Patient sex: F
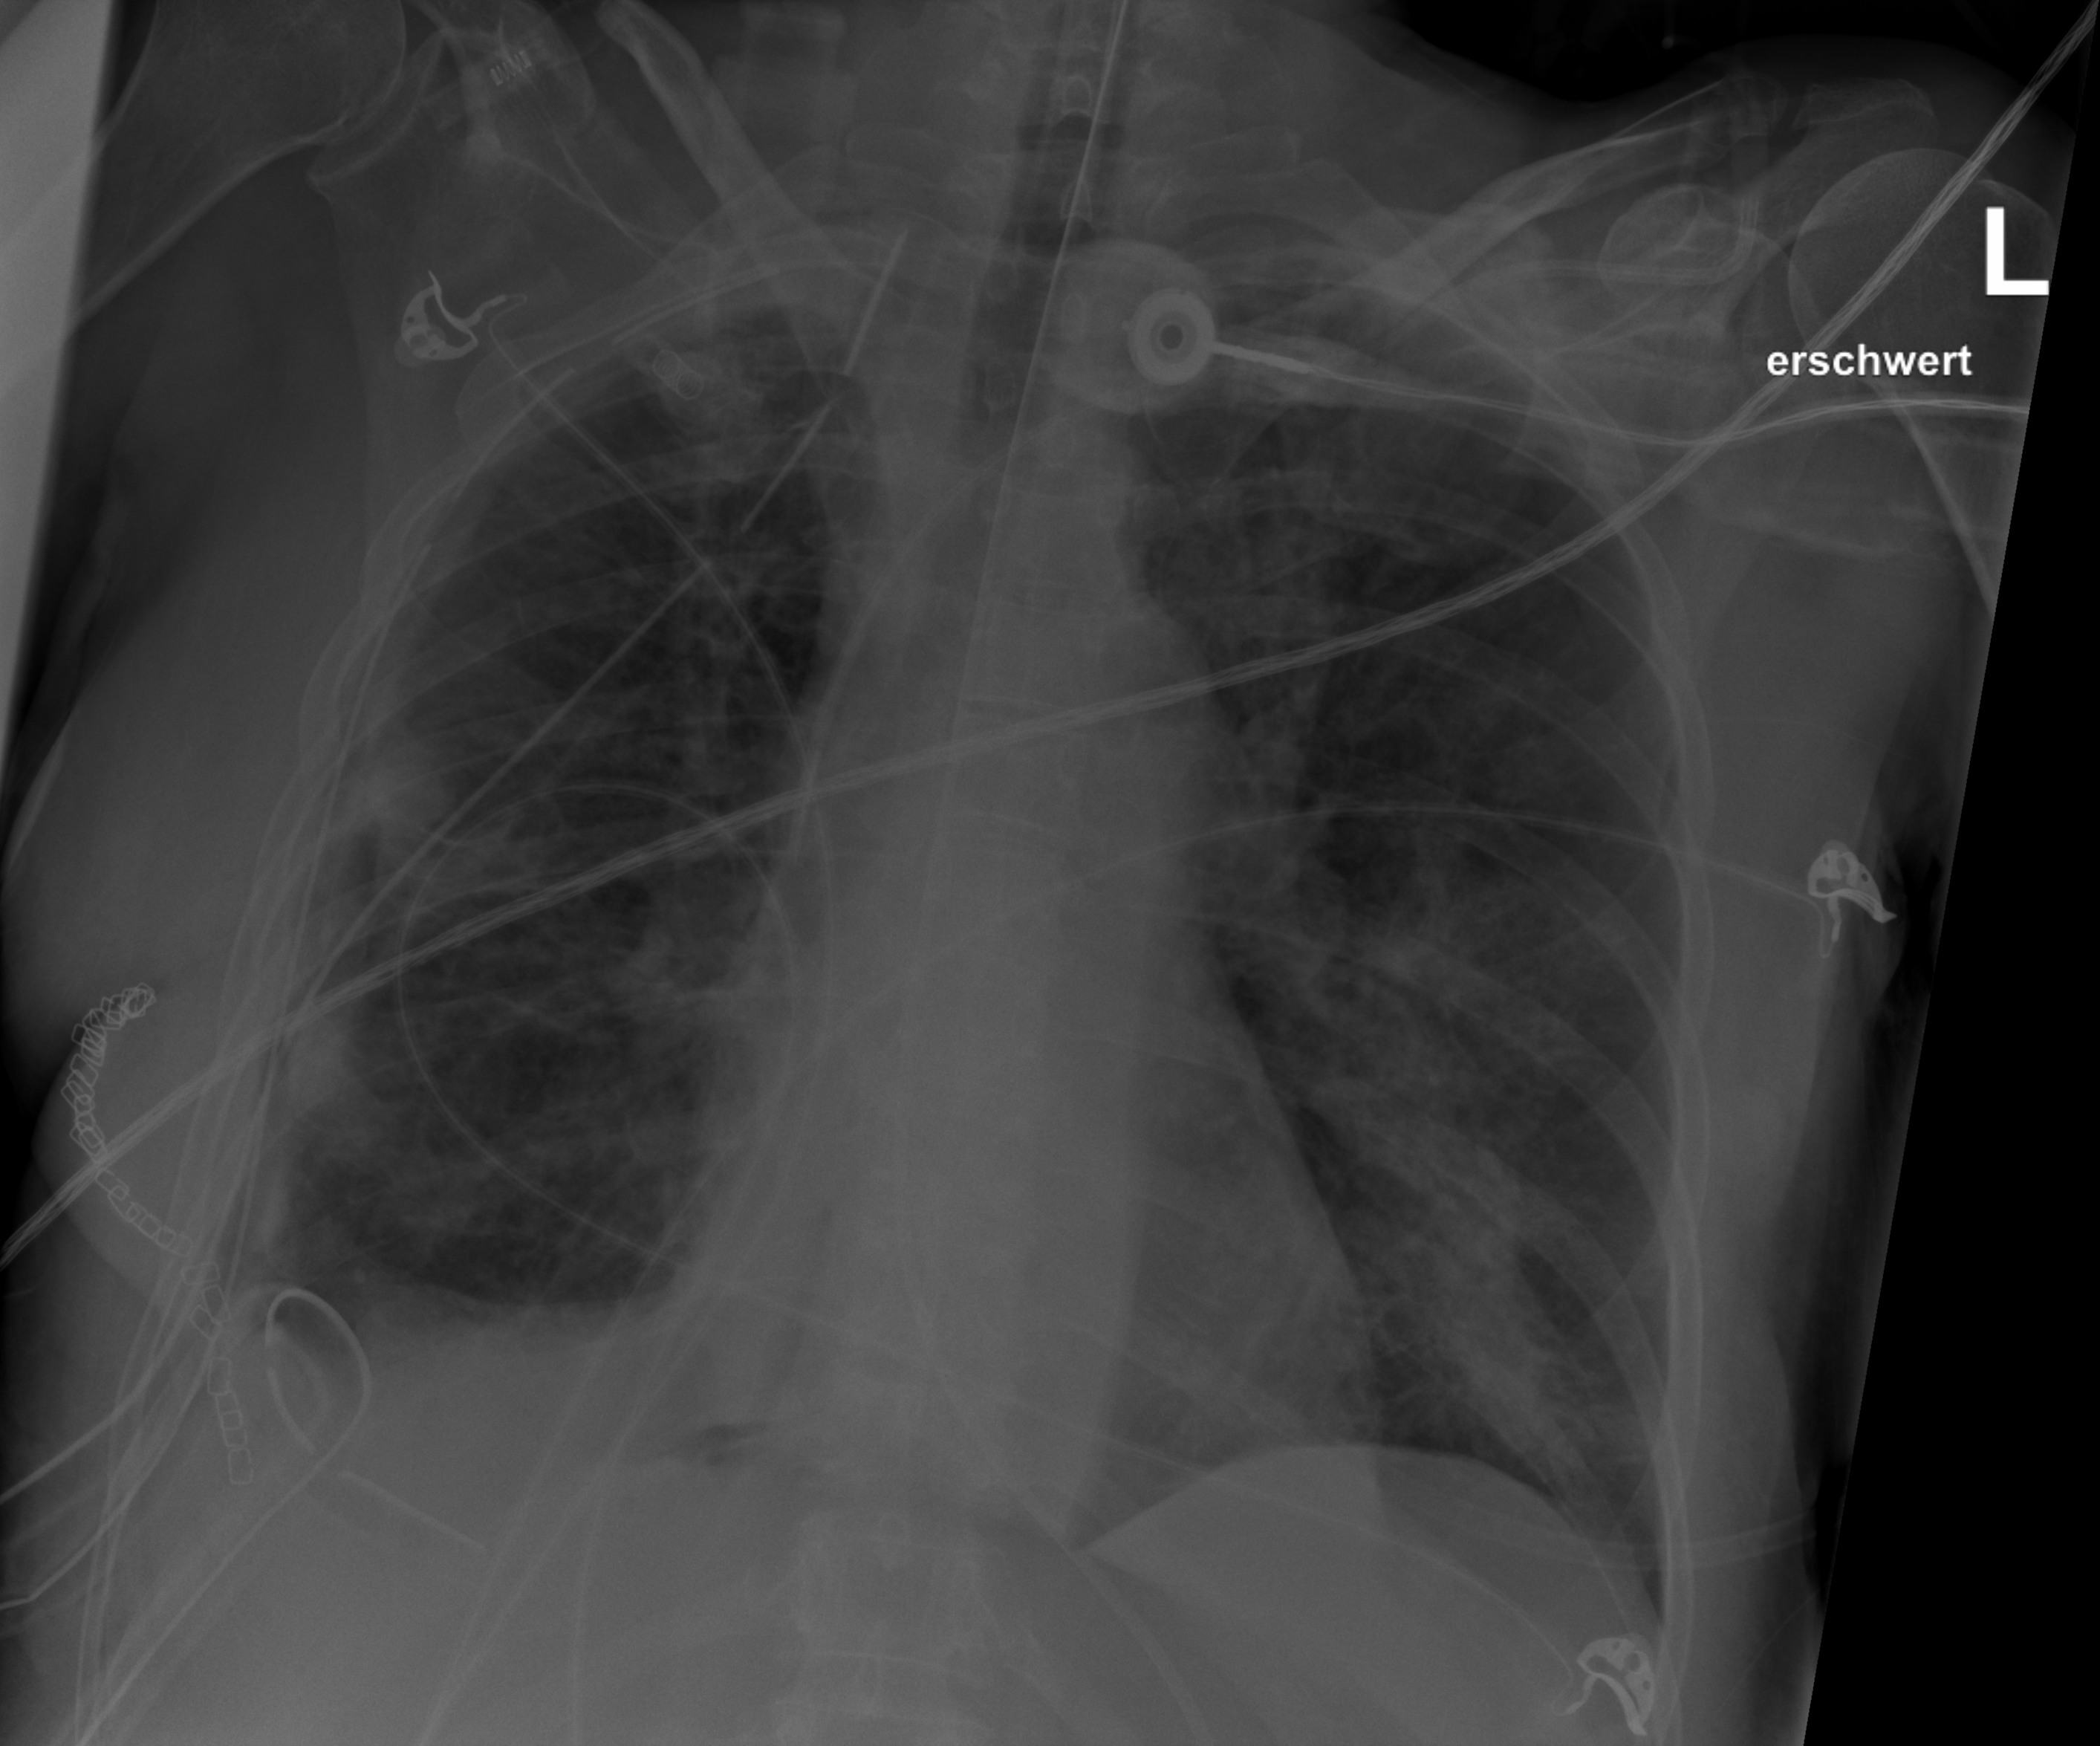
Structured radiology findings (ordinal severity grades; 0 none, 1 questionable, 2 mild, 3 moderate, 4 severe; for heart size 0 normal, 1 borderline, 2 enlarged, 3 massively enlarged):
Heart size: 0
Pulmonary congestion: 0
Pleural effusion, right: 2
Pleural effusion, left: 1
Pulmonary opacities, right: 2
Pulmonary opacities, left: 3
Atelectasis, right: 2
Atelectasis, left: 2